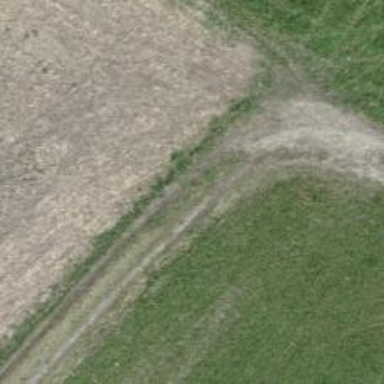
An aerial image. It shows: Track with grade 2 gravel surface.